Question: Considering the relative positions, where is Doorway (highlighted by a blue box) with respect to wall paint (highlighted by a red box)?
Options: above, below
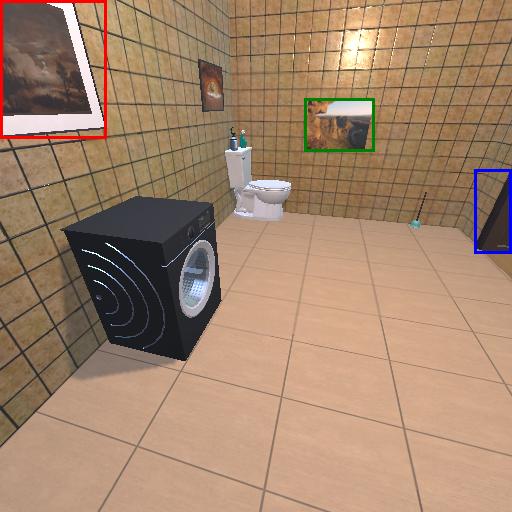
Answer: above